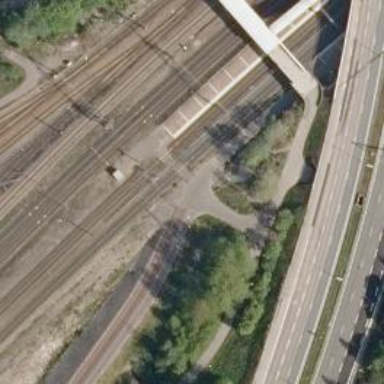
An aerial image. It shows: Level crossing with saltire marking.